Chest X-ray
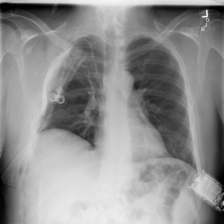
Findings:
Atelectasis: negative
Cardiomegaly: negative
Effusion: negative
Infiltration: negative
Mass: negative
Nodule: positive
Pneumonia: negative
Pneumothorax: negative
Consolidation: negative
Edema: negative
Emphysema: negative
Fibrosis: negative
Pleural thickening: negative
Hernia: negative